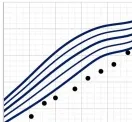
Patient's growth charts. Our infant's anthropometric measurements are plotted against Japanese neonatal anthropometric charts of male infants delivered by a para 0 mother according to gestational age at birth. Dots indicate the patient's measurements at the given postmenstrual age. Head circumference. The horizontal axis indicates gestational age for the Japanese neonatal anthropometric charts and postmenstrual age for our patient. The Japanese neonatal anthropometric charts feature five solid lines indicating the distribution of data; in order from top to bottom, they represent the mean +2.0 SD, +1.5 SD, +-0 SD, -1.5 SD, and -2.0 SD.
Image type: chart (chart)